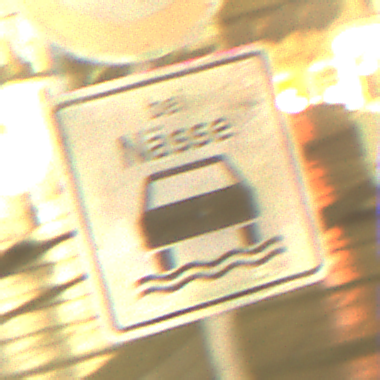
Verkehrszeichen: BeiNaesse
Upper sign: Geschwindigkeit90
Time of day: Night
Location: Outdoor (Urban)
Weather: Overcast
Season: NotSpecified
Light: Artificial